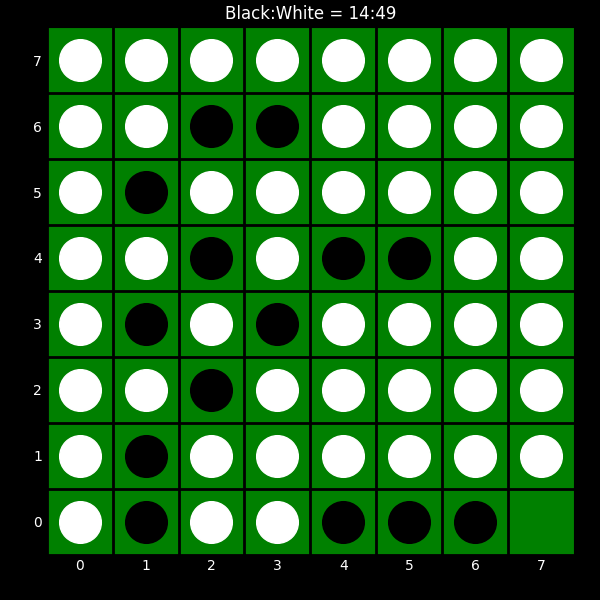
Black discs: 14
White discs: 49